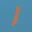
Label: 1